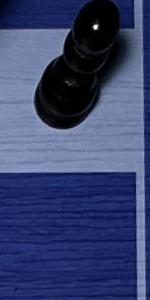
Label: Empty